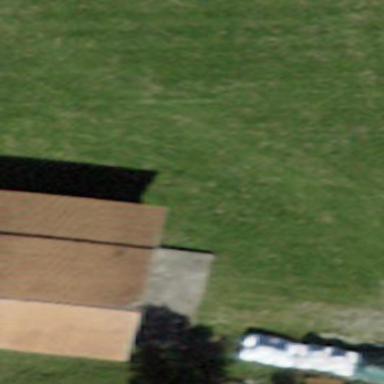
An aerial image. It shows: Rural barn.